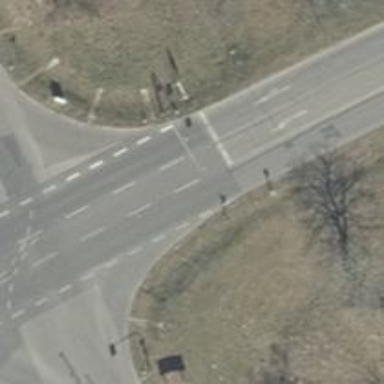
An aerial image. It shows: Crossing with traffic signals.